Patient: sex F, age 43
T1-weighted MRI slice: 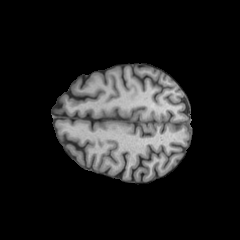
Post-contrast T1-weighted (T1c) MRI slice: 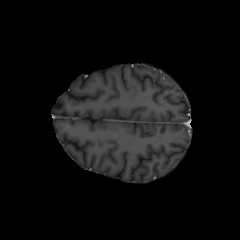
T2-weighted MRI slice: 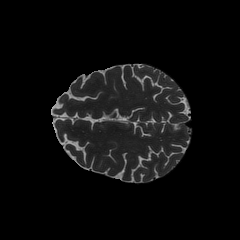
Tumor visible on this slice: no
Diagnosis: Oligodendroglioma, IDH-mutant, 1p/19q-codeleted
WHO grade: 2